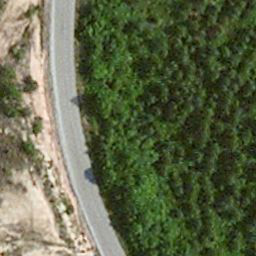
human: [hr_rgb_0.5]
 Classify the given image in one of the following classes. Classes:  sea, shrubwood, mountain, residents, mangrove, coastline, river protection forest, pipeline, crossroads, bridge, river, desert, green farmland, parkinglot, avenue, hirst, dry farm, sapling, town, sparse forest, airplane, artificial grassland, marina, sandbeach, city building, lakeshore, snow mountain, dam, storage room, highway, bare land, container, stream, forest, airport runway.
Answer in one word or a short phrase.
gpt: avenue